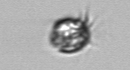
Label: Ciliophora